The picture encodes a bearing's raw vibration samples as pixel intensities in a 2-D grid. Based on the visible evidence, which condition applies: normal, inner_race, outer_race, ball?
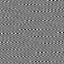
Answer: outer_race